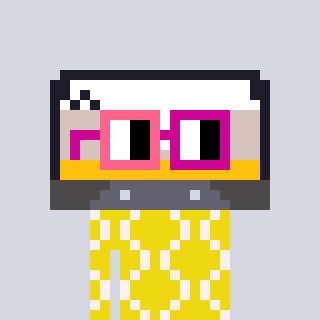
a pixel art character with square pink and red glasses, a cassette tape-shaped head and a yellow-colored body on a cool background